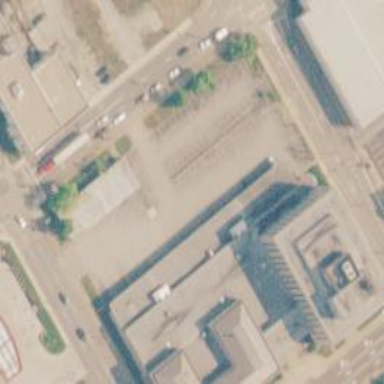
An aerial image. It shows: Building.